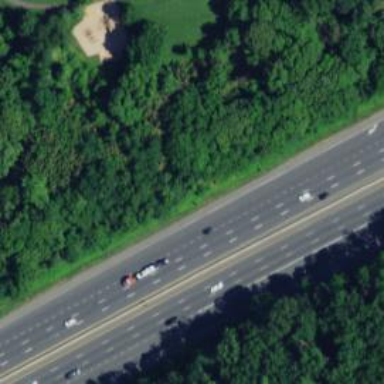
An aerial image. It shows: Motorway.